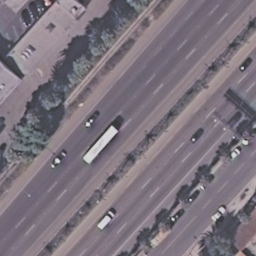
Label: freeway